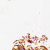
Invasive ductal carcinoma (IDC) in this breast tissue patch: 0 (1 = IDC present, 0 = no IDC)